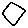
Label: hexagon